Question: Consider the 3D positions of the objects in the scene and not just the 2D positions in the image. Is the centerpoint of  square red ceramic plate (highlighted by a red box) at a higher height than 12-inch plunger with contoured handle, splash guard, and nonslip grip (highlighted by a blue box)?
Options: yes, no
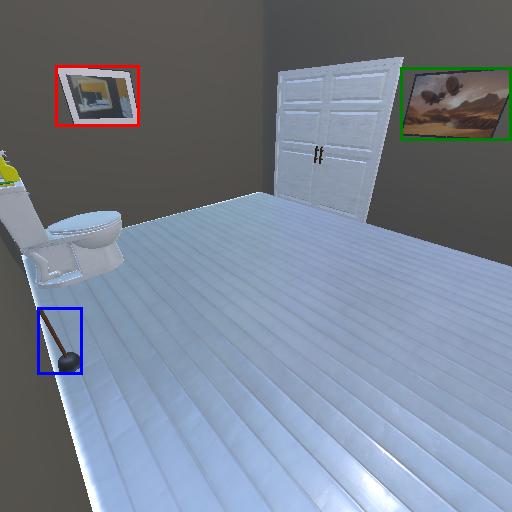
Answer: yes